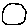
Label: circle